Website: home-depot
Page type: delivery-shipping
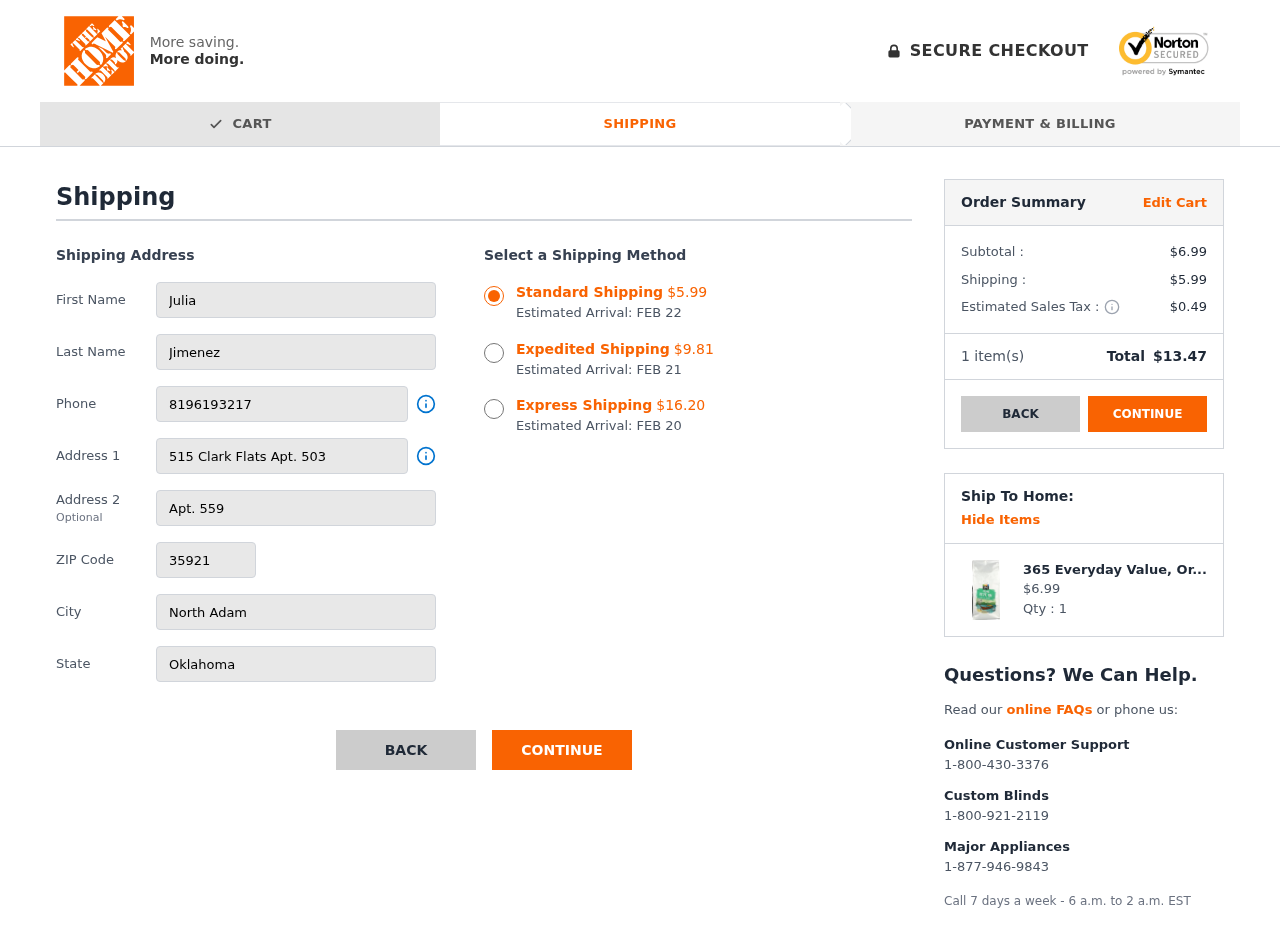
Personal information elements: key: PII_CITY
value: North Adam
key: PII_FIRSTNAME
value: Julia
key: PII_LASTNAME
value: Jimenez
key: PII_PHONE
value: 8196193217
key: PII_POSTCODE
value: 35921
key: PII_STATE
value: Oklahoma
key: PII_STREET
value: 515 Clark Flats Apt. 503
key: PII_STREET2
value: Apt. 559
Product elements: key: PRODUCT1_NAME
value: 365 Everyday Value, Organic Pacific Rim Coffee, 10 oz
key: PRODUCT1_PRICE
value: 6.99
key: PRODUCT1_QUANTITY
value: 1
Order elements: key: ORDER_SHIPPING_COST_STANDARD
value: $5.99
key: ORDER_DELIVERY_DATE
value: FEB 22
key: ORDER_SHIPPING_COST_EXPEDITED
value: $9.81
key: ORDER_DELIVERY_DATE_EXPEDITED
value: FEB 21
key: ORDER_SHIPPING_COST_EXPRESS
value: $16.20
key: ORDER_DELIVERY_DATE_EXPRESS
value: FEB 20
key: ORDER_SUBTOTAL
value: $6.99
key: ORDER_SHIPPING_COST
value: $5.99
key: ORDER_TAX
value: $0.49
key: ORDER_NUM_ITEMS
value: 1
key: ORDER_TOTAL
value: $13.47